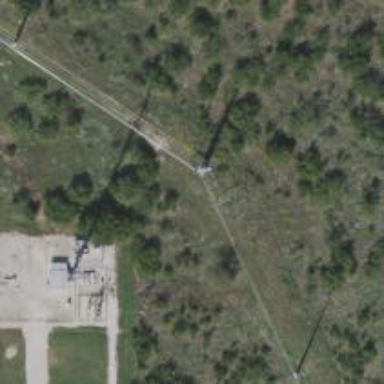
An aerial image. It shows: Power tower.